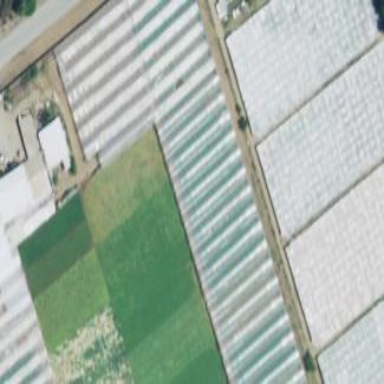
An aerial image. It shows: Greenhouse.